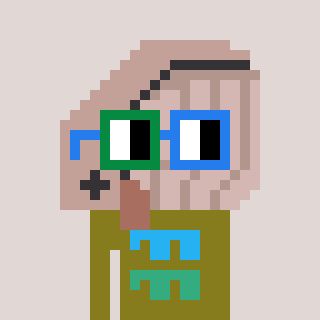
a pixel art character with square green and blue glasses, a whale-shaped head and a gunk-colored body on a warm background